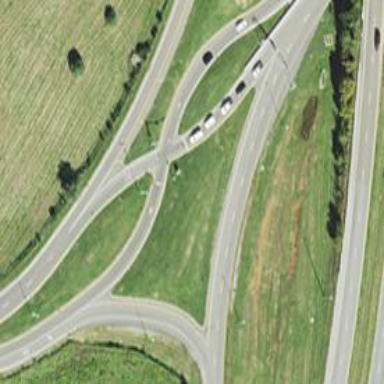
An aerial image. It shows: Trunk link highway with diverging diamond interchange (DDI) junction.